Question: I'm using fragement actitivty ,but context error
'''
Picasso.get(activity)
'''
this line activity error

'''
public void setdetails(FragmentActivity activity, String sitename, String sitelink, final String imageuri) {
TextView District = (TextView) mview.findViewById(R.id.txtsitename);
final ImageView imageView = (ImageView) mview.findViewById(R.id.imgsiteimage);
Picasso.get(activity).load(imageuri).networkPolicy(NetworkPolicy.OFFLINE).into(imageView, new Callback() {
@Override
public void onSuccess() {
}
@Override
public void onError(Exception e) {
Picasso.get().load(imageuri).placeholder(R.drawable.loadbar).into(imageView);
}
});
'''
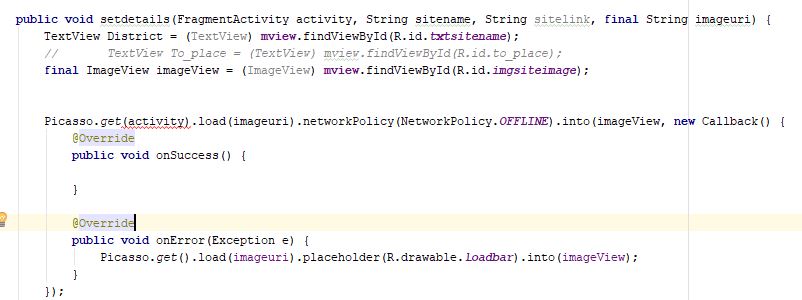
Answer: Remove 'activity' from 'get()' like this.
'''
Picasso.get().load(imageuri).networkPolicy(NetworkPolicy.OFFLINE).into(imageView, new Callback()
'''
This will fix your problem.